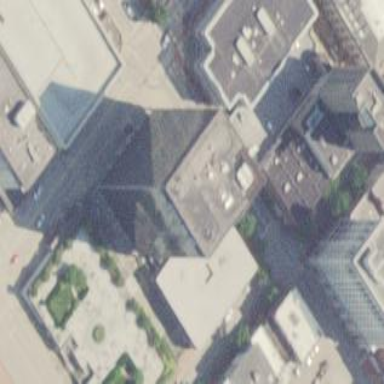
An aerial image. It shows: Bank building.